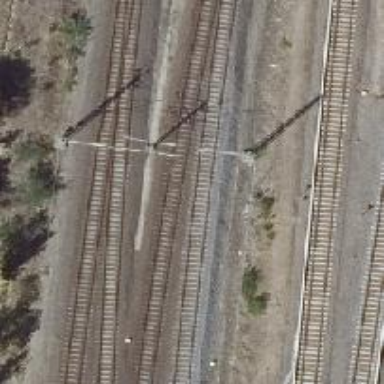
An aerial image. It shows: Railway track with contact line for electrification.